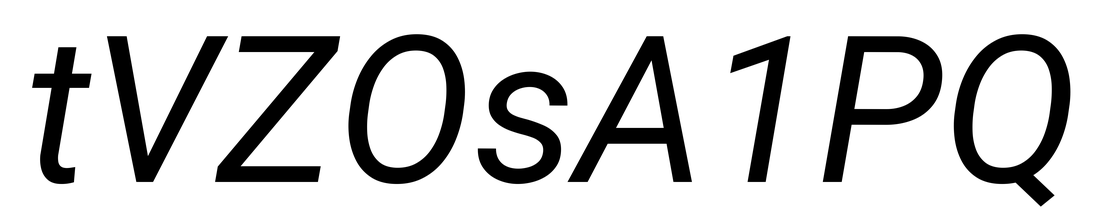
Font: Roboto-Italic_Italic